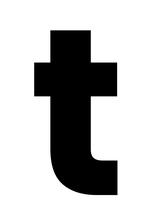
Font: Poppins-Bold